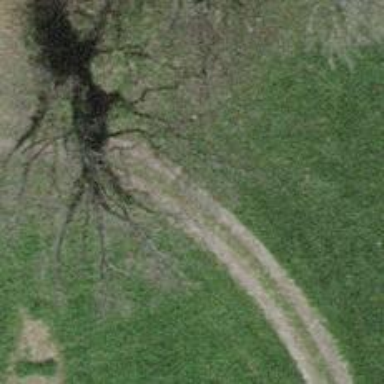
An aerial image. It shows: Single tag "natural: tree."